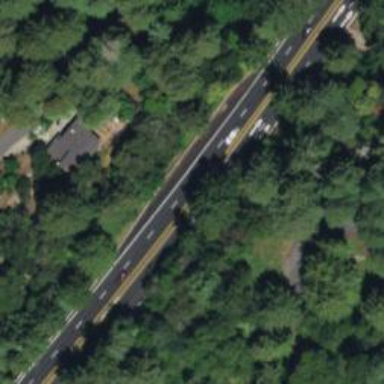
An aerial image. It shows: Asphalt trunk highway classified as expressway.